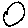
Label: circle